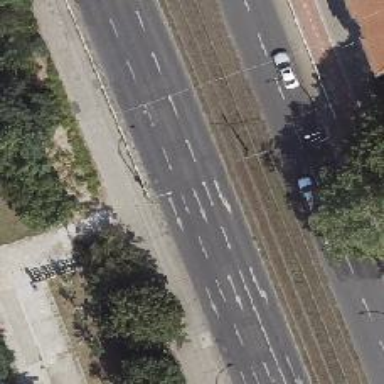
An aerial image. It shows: Sidewalk with concrete cycleway next to it.